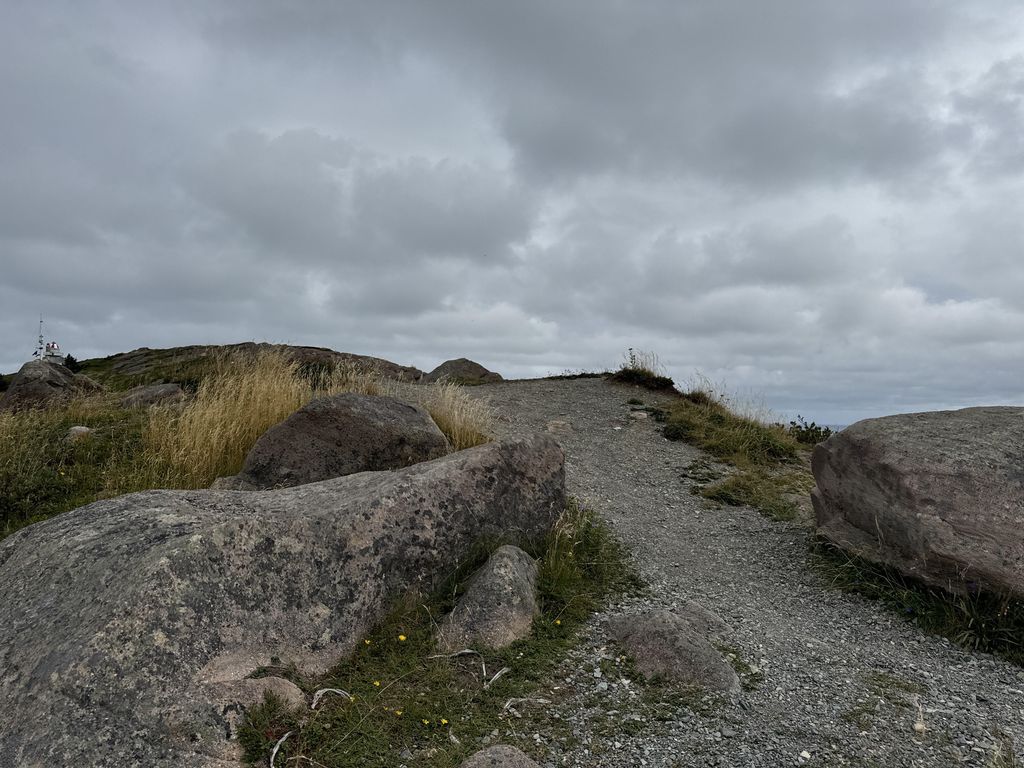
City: st_johns